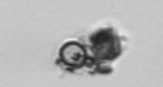
Label: Thalassiosira_TAG_external_detritus